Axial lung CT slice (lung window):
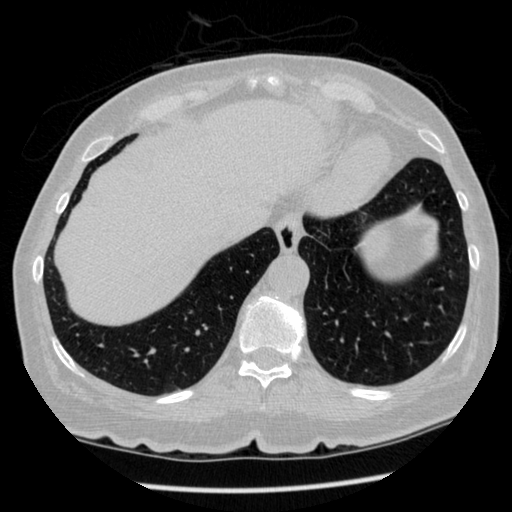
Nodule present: no